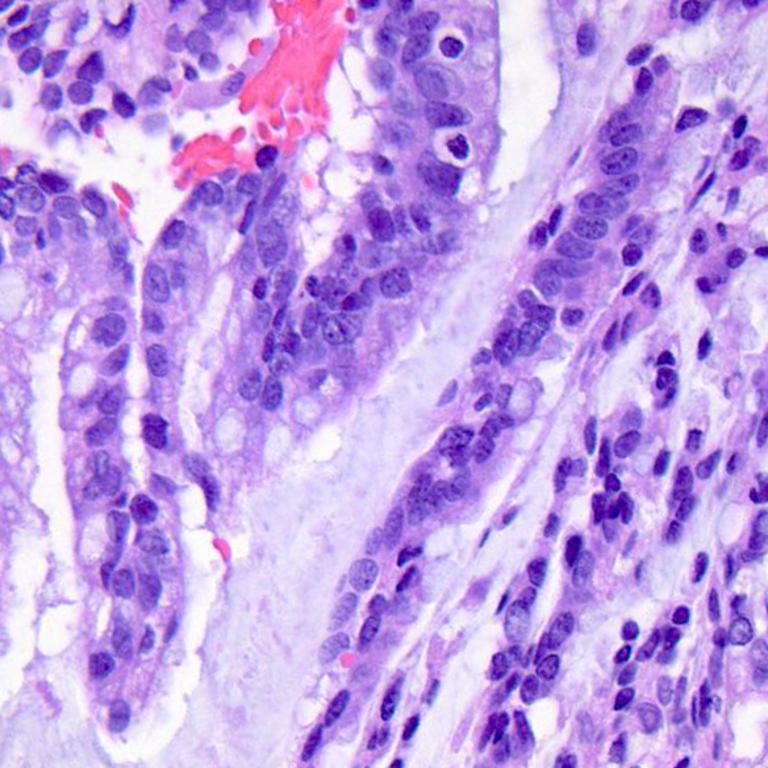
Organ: colon
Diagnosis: adenocarcinomas